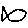
Label: fish